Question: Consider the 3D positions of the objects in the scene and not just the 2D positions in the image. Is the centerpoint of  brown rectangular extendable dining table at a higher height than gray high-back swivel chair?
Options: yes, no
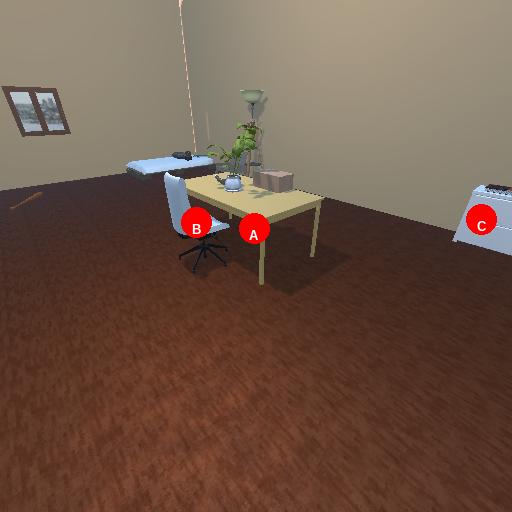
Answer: yes